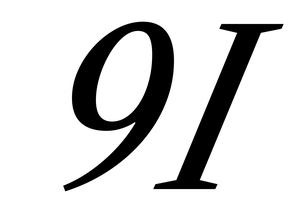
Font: LibreCaslonText-Italic_Italic